Question: I've created a Brownian motion and then I have taken the last values of 1000 entries repeated 10000 times. I was able to plot the histogram using the following code as follows:
'''
import seaborn as sns
import matplotlib.pyplot as plt
\BM represents list of values generated by the Brownian motion
fig, (ax1,ax2) = plt.subplots(2)
ax1.hist(BM[:,-1],12)
'''
I've been able to draw the KDE as follows, however i unable to merge the two diagrams together. Can someone please help me?
'''
sns.kdeplot(data=BM[:,-1])
'''

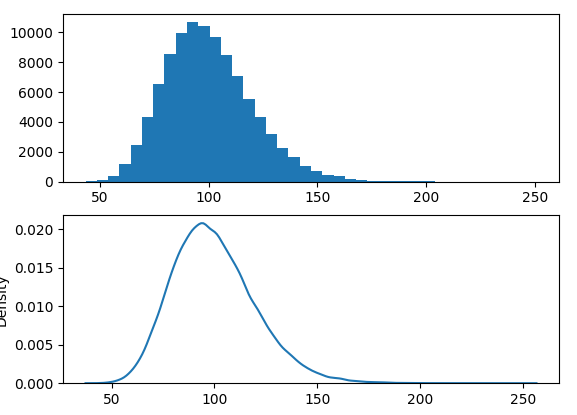
Answer: Try with 'sns.kdeplot(BM['col1'])' where ''col1'' is the name of the column you want to plot.
I'll give you a reproducible example that works for me.
'''
import seaborn as sns
import pandas as pd
import numpy as np
BM = pd.DataFrame(np.array([-0.<PHONE>, -<PHONE> , -0.<PHONE>, 0.<PHONE>, 0.<PHONE>, 0.<PHONE>]
, columns=['col1'])
BM.head(2)
col1
0 -0.008715
1 -0.000123
sns.kdeplot(BM['col1'])
'''
<URL>
To have the histogram and a kde plot use this one:
'''
sns.distplot(BM['col1'])
'''
<URL>